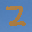
Label: 2